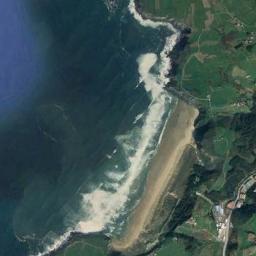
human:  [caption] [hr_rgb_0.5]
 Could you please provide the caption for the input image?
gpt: The type of beach is rocky coast and the sand on the beach is khaki .

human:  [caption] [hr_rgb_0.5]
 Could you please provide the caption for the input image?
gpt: Dark green sea edges are uneven with white waves and green shores .

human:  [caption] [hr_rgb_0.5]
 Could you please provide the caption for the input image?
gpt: The beach is made up of deep green seawater and dense trees .

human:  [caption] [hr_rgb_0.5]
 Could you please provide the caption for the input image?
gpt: There are white waves near the beach .

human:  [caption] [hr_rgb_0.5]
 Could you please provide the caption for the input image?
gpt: The grass is beside the beach .